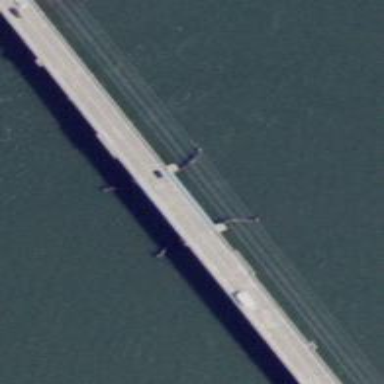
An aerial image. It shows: Bridge supported by bridge structure.